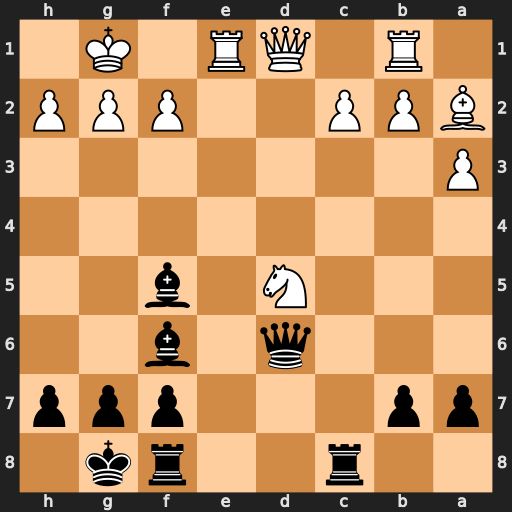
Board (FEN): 2r2rk1/pp3ppp/3q1b2/3N1b2/8/P7/BPP2PPP/1R1QR1K1
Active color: b
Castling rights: -
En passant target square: -
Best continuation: Bxc2 Qd2 Bxb1